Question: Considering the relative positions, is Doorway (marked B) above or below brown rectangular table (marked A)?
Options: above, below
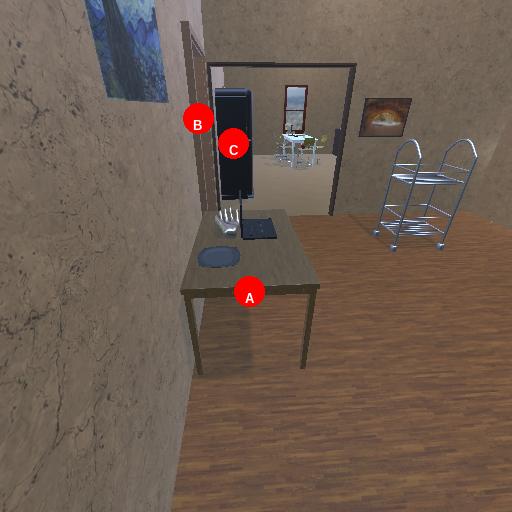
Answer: above